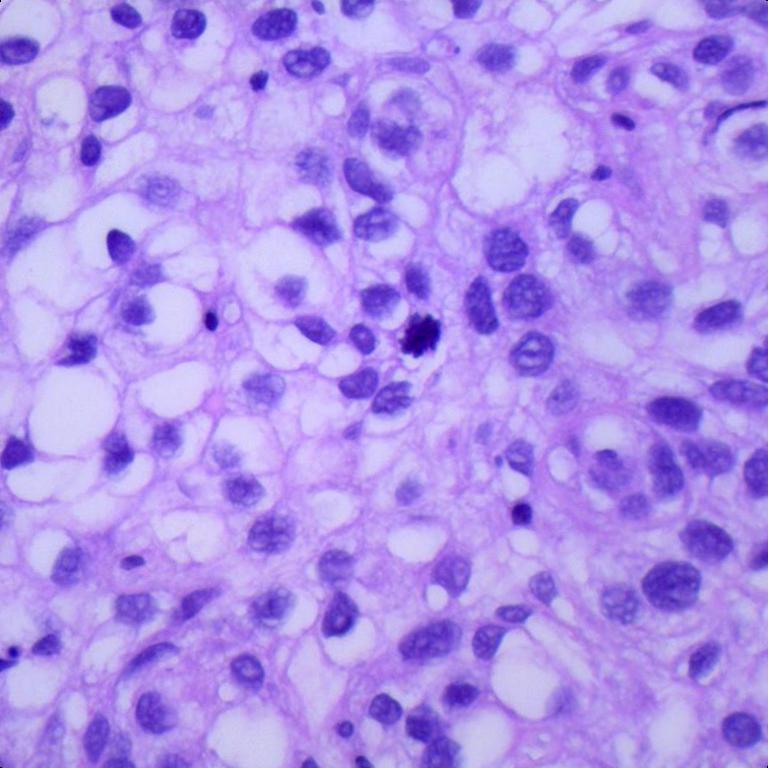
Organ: lung
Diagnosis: squamous carcinomas